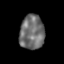
Tissue: lung
Cell type: Epithelial cells
Senescence score: 0.2306
Nuclear area (px): 827
Mean DAPI intensity: 110.92